Interaction volume radius: 5 \u00c5
Interaction volume height: 35 \u00c5
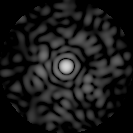
Disorder parameter: 0.8596